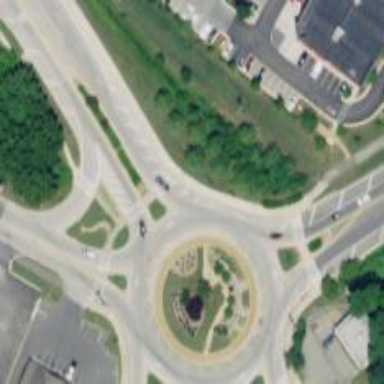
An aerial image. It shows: Asphalt road that is secondary route leading to roundabout.